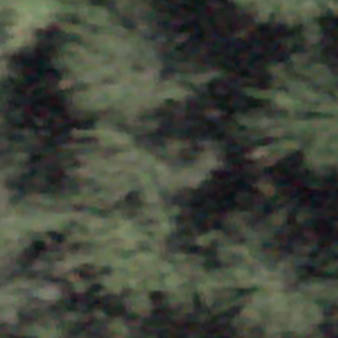
Label: other